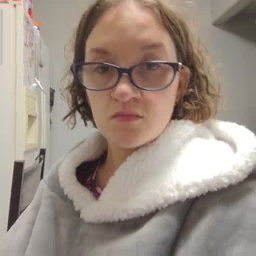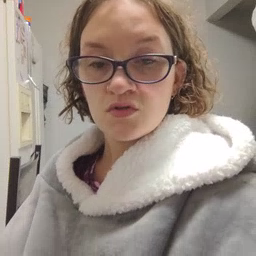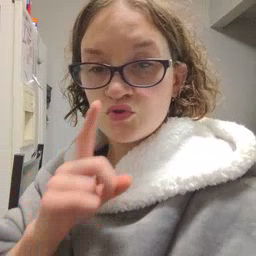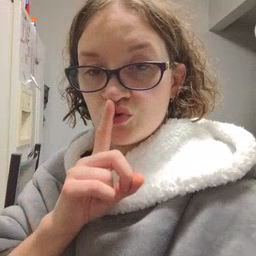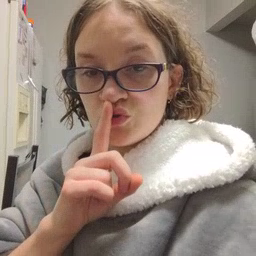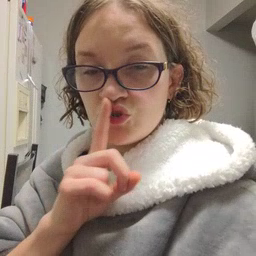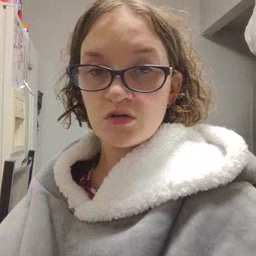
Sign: shhh